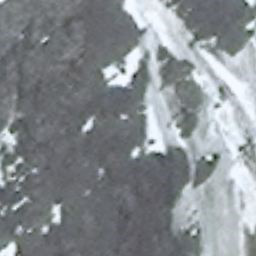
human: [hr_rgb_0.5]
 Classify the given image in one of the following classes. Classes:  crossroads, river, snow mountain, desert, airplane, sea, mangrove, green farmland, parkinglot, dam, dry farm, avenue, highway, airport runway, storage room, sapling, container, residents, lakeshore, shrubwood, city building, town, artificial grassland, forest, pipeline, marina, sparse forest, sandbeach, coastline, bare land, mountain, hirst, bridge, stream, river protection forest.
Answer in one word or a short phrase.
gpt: snow mountain